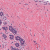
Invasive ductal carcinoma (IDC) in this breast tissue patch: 0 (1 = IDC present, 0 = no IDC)